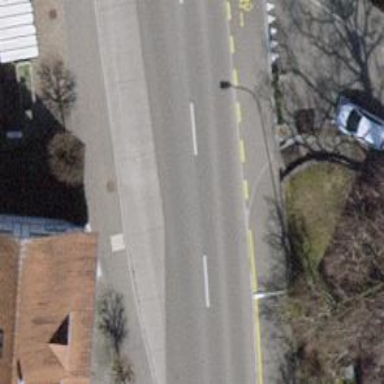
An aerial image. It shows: Bus stop equipped with public transport stop position.